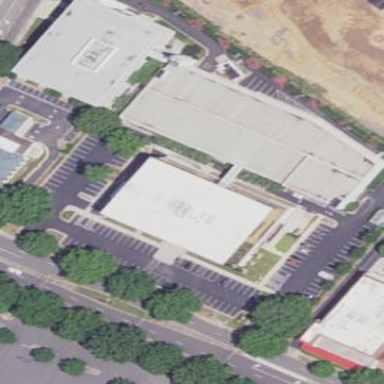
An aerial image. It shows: Commercial building.